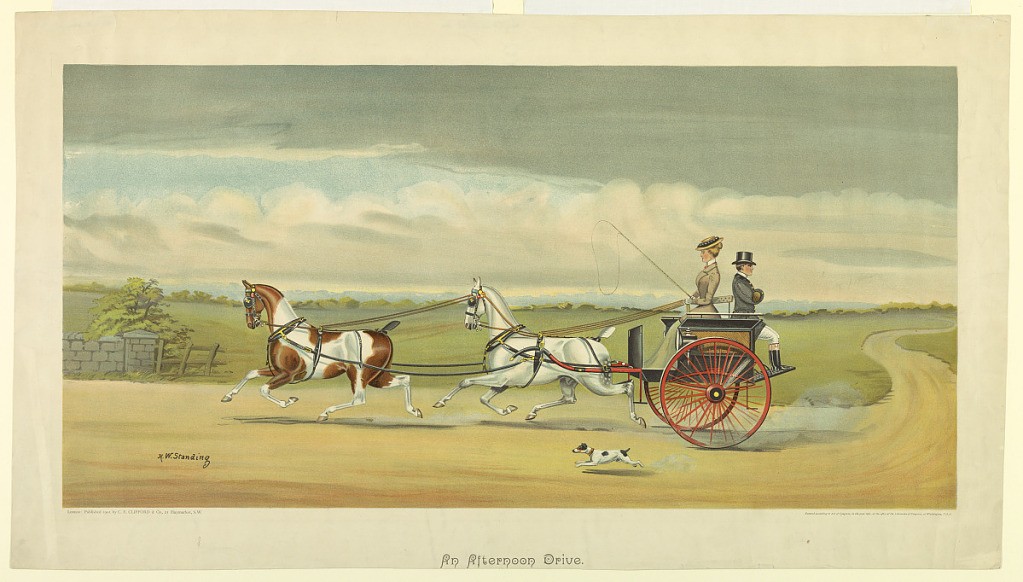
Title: An Afternoon Drive
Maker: H. W. Standing
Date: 1901
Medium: Chromolithograph on paper
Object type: Chromolithograph
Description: Two-horse carriage on a country road, the woman driving, facing left; the man facing away, right. Title, artist's and publisher's names and date below.